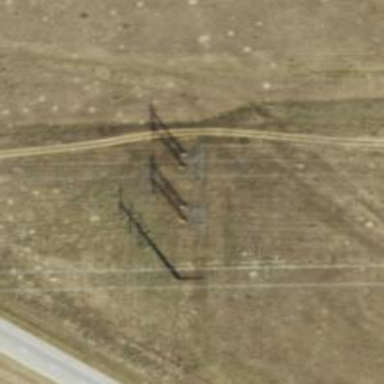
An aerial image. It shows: H-frame power tower design.